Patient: sex M, age 67
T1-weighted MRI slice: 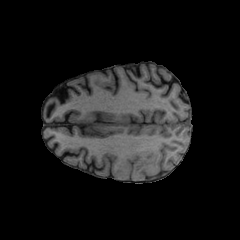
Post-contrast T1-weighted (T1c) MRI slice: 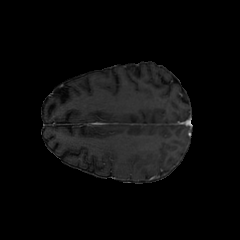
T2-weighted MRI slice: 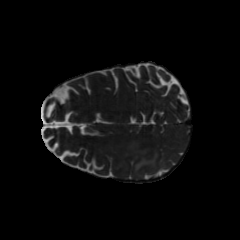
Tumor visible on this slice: yes
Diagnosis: Glioblastoma, IDH-wildtype
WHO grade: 4